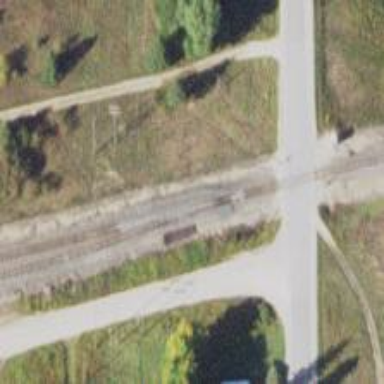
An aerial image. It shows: Railway with two tracks.